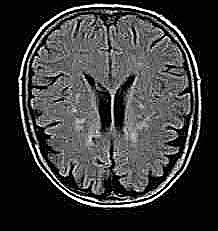
Label: notumor